Field crop: maize
Growth stage: 2
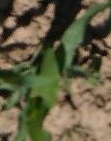
Species: maize